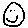
Label: smiley face